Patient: sex M, age 60
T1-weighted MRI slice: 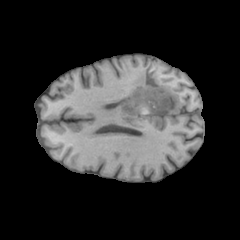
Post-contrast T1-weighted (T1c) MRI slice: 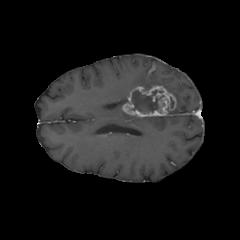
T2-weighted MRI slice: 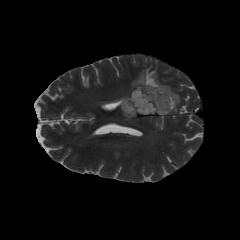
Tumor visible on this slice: yes
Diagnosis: Glioblastoma, IDH-wildtype
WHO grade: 4